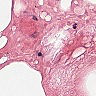
Metastatic tissue present: no